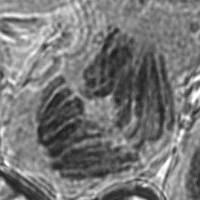
Label: anaphase